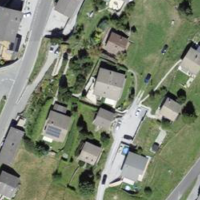
EUNIS habitat code: 54
Species observed at this site:
Ribes nigrum